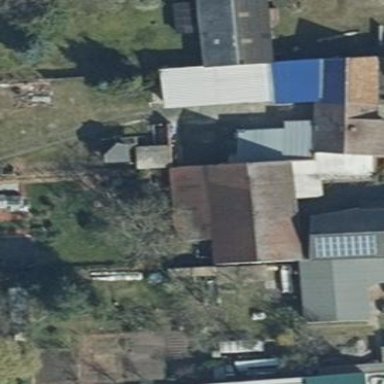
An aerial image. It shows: Rural barn.